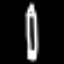
Label: pencil